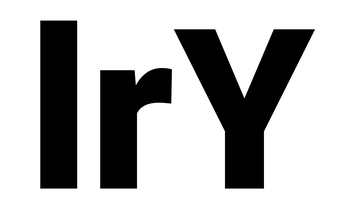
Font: Roboto_Black